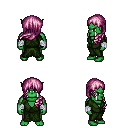
a pixel art fantasy rpg character, male body template, orc, green skin, green robe, teal pants, pink left-swept hairstyle, white cloth bandages, four views (front, back, left, right), 2x2 character sprite sheet, small pixel art, hard edges, no anti-aliasing